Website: apple
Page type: customer-info-address
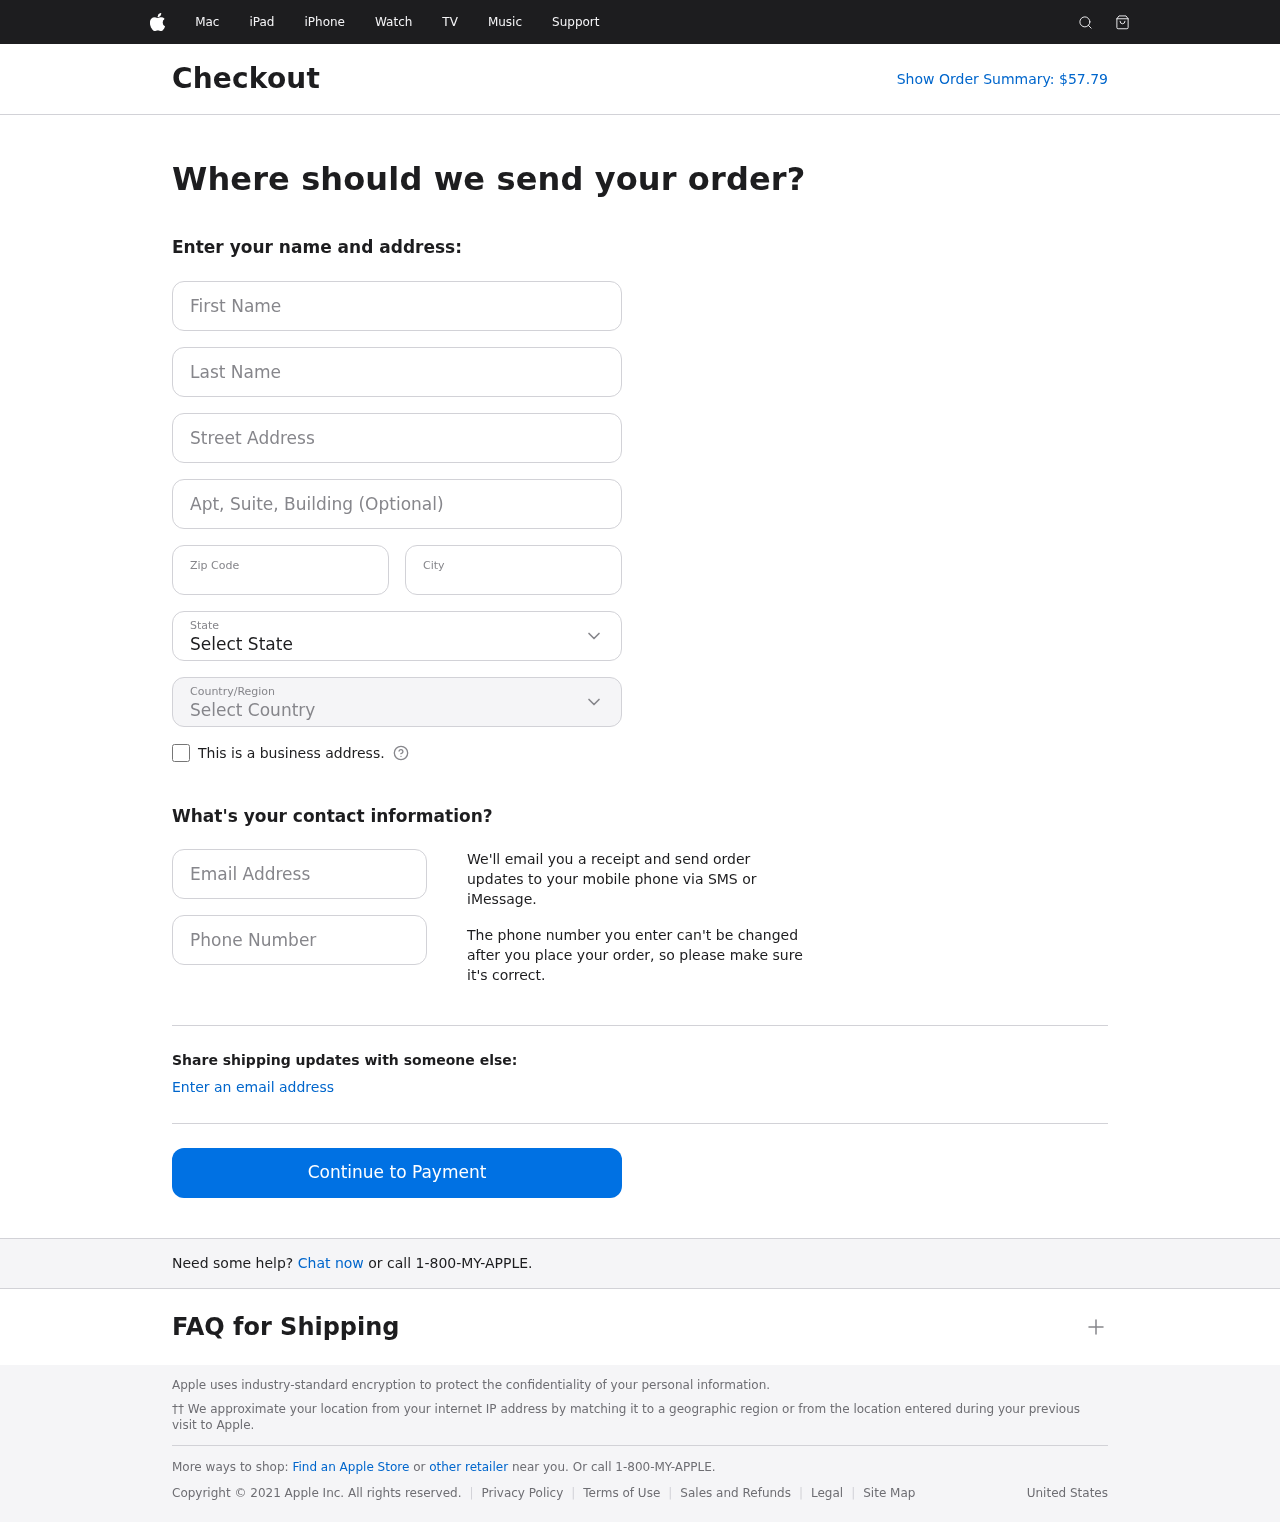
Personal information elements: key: PII_CITY
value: North Wendyport
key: PII_COUNTRY
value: United States
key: PII_EMAIL
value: amanda.carter@hotmail.com
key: PII_FIRSTNAME
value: Amanda
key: PII_LASTNAME
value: Carter
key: PII_PHONE
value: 7534604458
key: PII_POSTCODE
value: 15387
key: PII_STATE
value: Wisconsin
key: PII_STREET
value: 28979 Lopez Passage
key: PII_STREET2
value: Suite 705
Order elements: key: ORDER_TOTAL
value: Show Order Summary: $57.79